Question: I created a measure in PowerPivot that has the following formula:
Calculated Percentage:=[PercentageA]+[PercentageB]*AVERAGE([Multiplier])
Here is the result:

What I would like from this measure is in the Desired values column. The point would be to see the grand total as the SUM of the values of the measure instead of multiplying the grand total PercentageB with the grand total average of Multiplier.
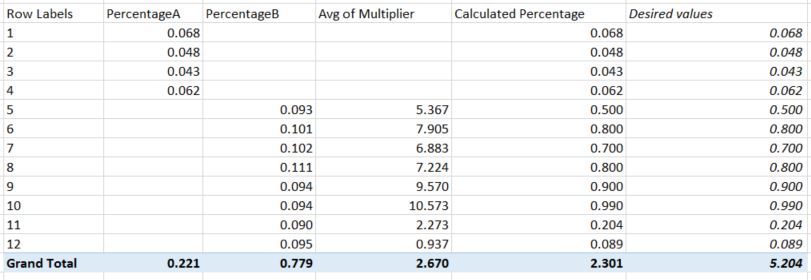
Answer: One way to solve this would be to use 'SUMX' function. Which based on a provided table or column does an iterative calculation based on a formula provided, and then sums the result.
So in the below example, the 'VALUES( table_Name[Row Labels])' is used to create a table of unique values from the Row Lables column what it will iterate on. Then within each row grouping it will apply the defined formula.
'''
Measure:= SUMX( VALUES( table_Name[Row Labels]),
Calculate([PercentageA]+[PercentageB]*AVERAGE([Multiplier])))
'''
Note: Depending on how your 'average([Multiplier])' is defined, you may need to use 'calculate' to override the context. E.g. if it is suppose to be the average over the entire set instead of the row.